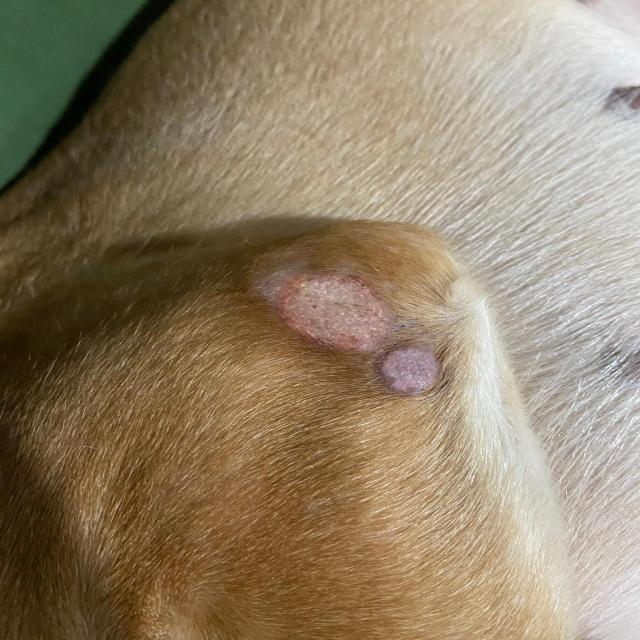
Canine ringworm (Dermatophytosis) — fungal infection caused by Microsporum or Trichophyton. Presents with circular alopecia, scaling, crusting, and broken hairs.